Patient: sex F, age 66
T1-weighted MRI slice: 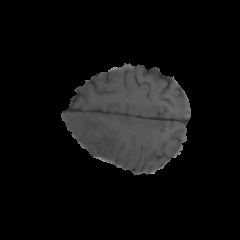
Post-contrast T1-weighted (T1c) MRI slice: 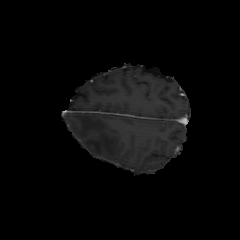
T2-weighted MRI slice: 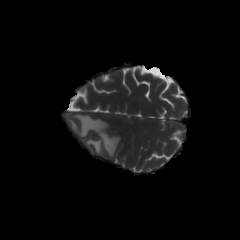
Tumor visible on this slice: yes
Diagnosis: Glioblastoma, IDH-wildtype
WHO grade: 4